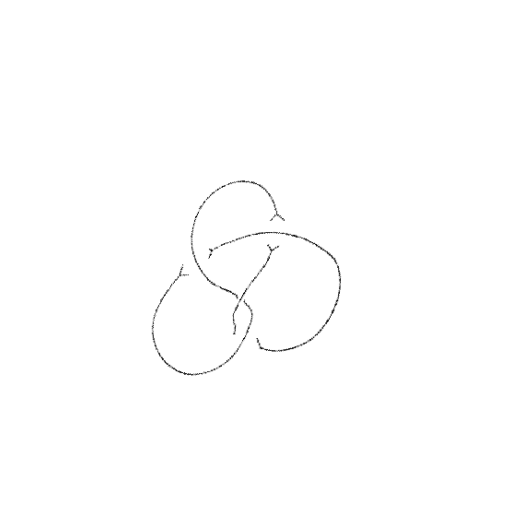
Crossing number: 4